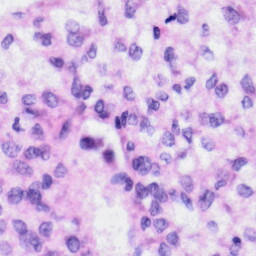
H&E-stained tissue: Liver